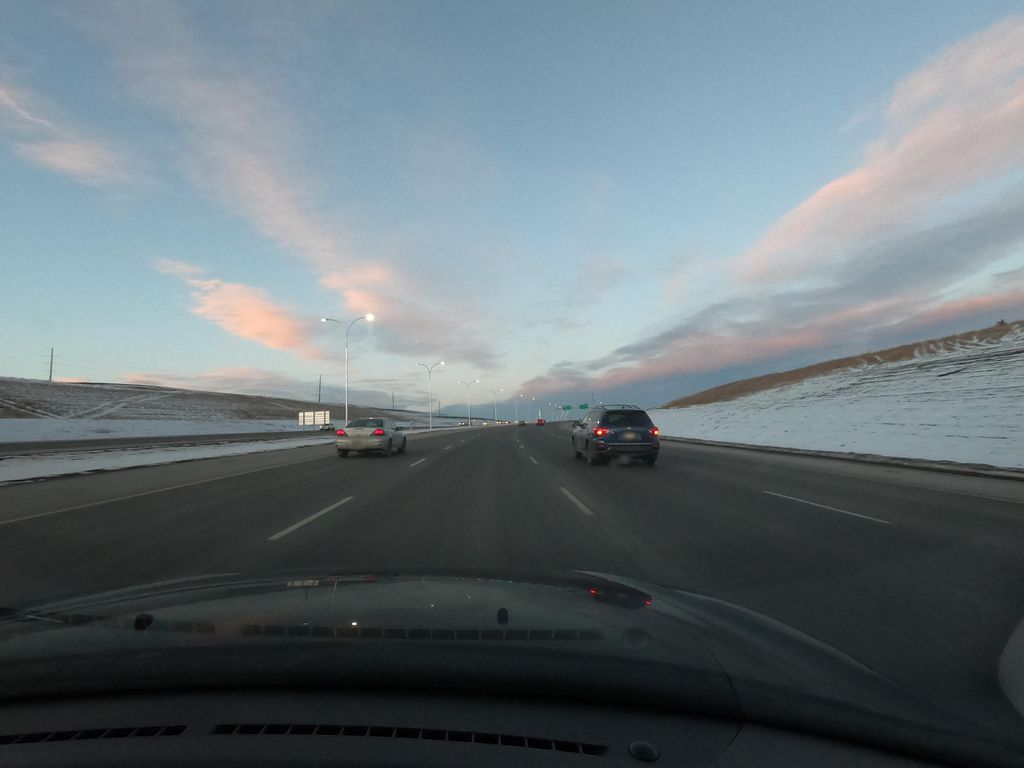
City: calgary